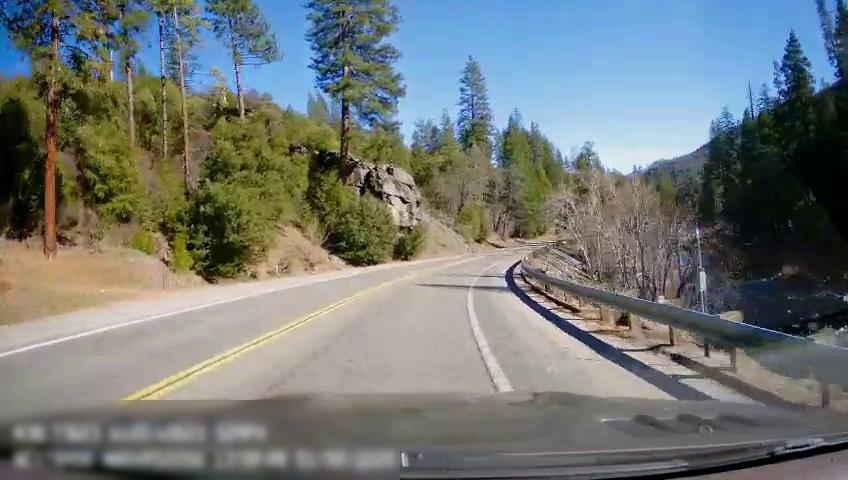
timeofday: Day
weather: Sunny
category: Drivable Space
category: Drivable Space
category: Lanes | Opposite Lane
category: Lanes | Current Lane
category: Lanes | Opposite Lane
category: Lanes | Current Lane